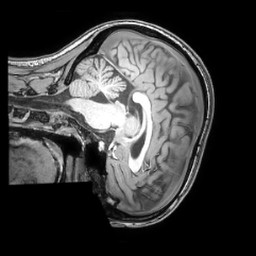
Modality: T1w
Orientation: sagittal
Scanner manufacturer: philips
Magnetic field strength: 3 T
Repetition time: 0.008 s
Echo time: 0.0035 s